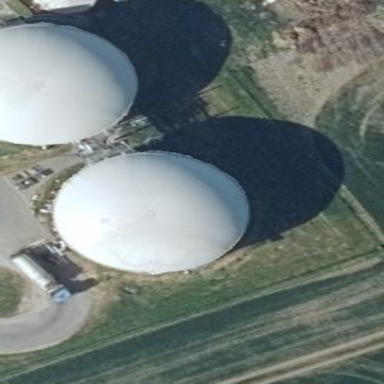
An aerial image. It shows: Storage tank with man-made structure.